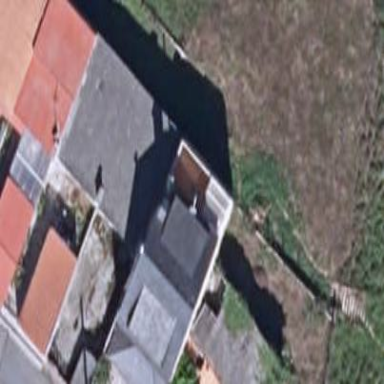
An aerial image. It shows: Simple and straightforward house.